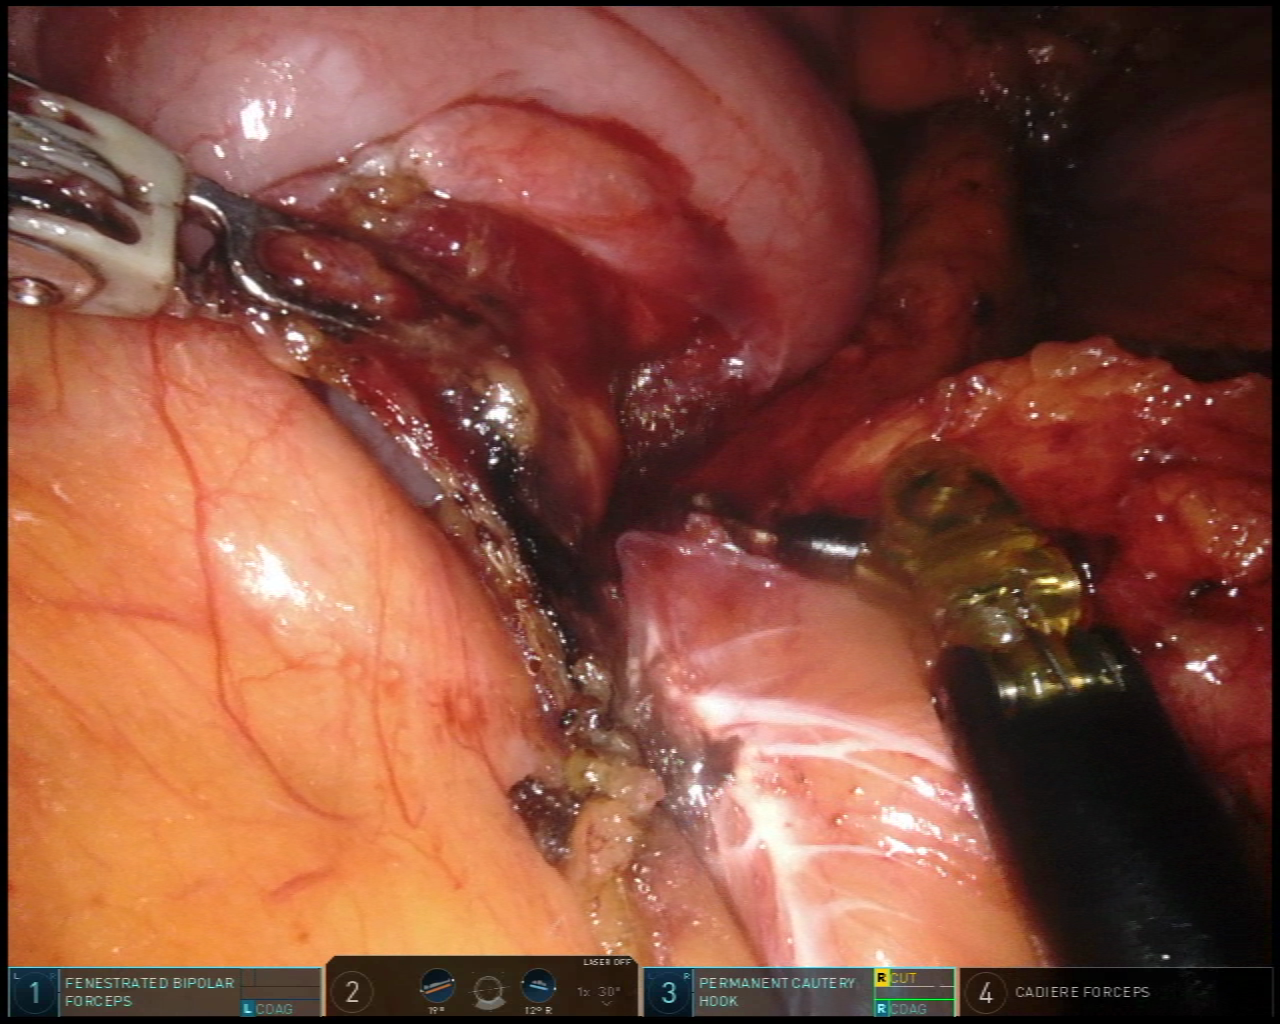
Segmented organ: stomach
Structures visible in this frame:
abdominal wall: no
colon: no
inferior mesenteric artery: no
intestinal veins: no
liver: no
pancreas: yes
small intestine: no
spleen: no
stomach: yes
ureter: no
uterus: no
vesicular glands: no